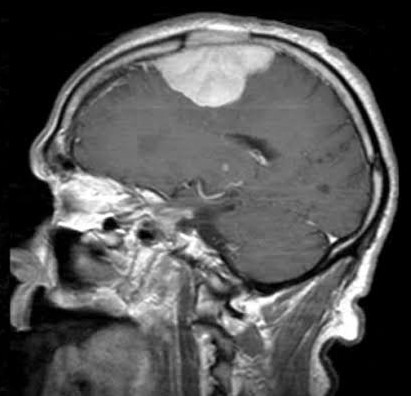
Label: meningioma